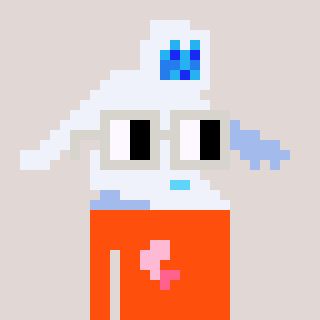
a pixel art character with square light gray glasses, a yeti-shaped head and a orange-colored body on a warm background